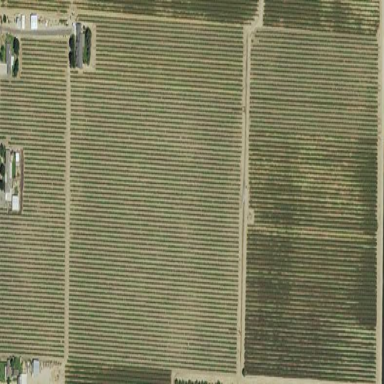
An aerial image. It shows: Beautiful vineyard in the countryside.